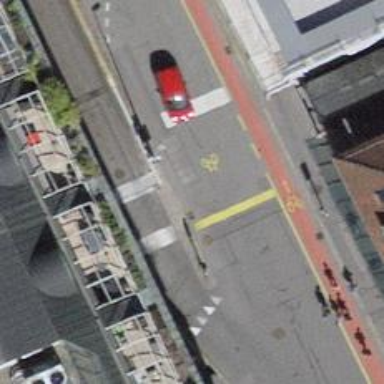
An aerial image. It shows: Residential road with asphalt surface. There is sidewalk on the left and cycleway on the opposite lane.